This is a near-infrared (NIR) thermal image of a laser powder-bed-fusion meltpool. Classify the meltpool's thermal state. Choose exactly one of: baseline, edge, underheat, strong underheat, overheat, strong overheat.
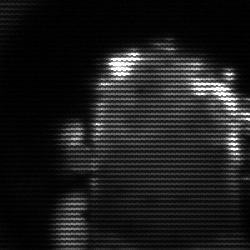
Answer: baseline